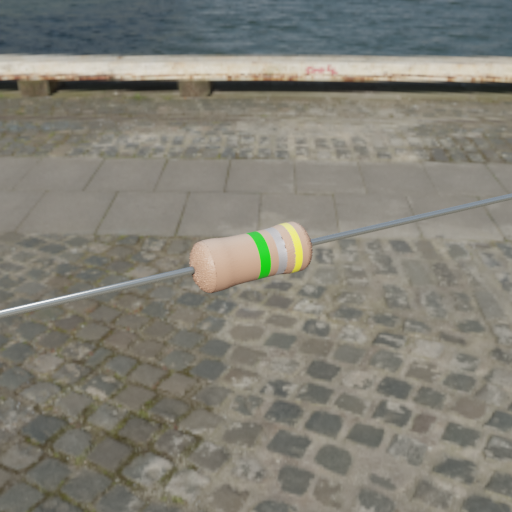
Resistor colour bands (in order): green, silver, yellow